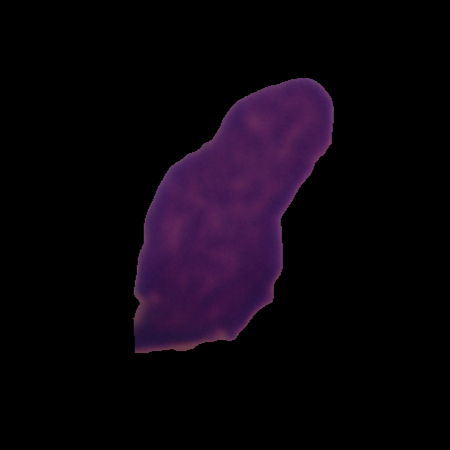
Label: healthy